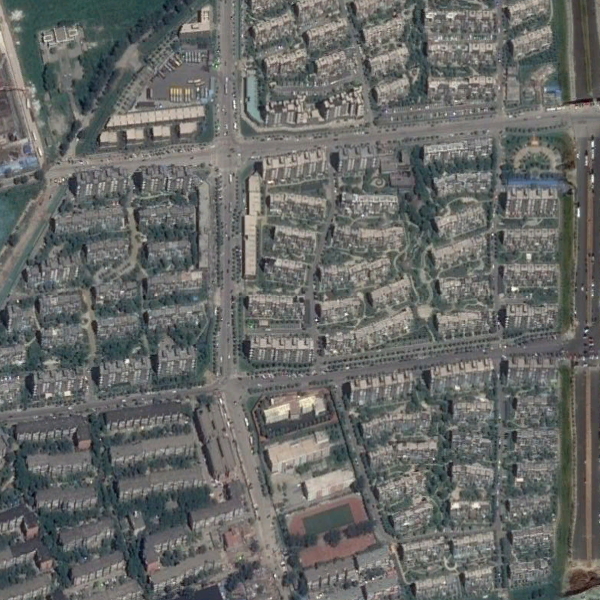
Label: DenseResidential